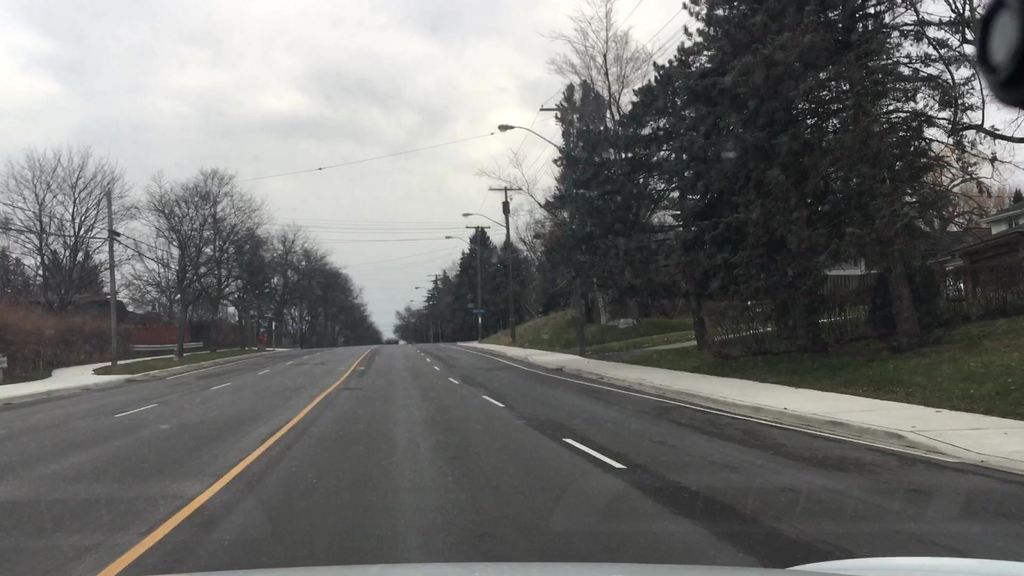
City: toronto